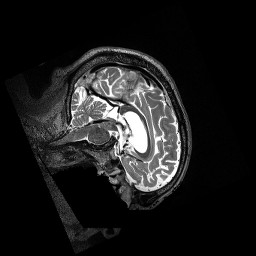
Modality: T2w
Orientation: sagittal
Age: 74
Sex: male
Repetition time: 3.2 s
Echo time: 0.563 s